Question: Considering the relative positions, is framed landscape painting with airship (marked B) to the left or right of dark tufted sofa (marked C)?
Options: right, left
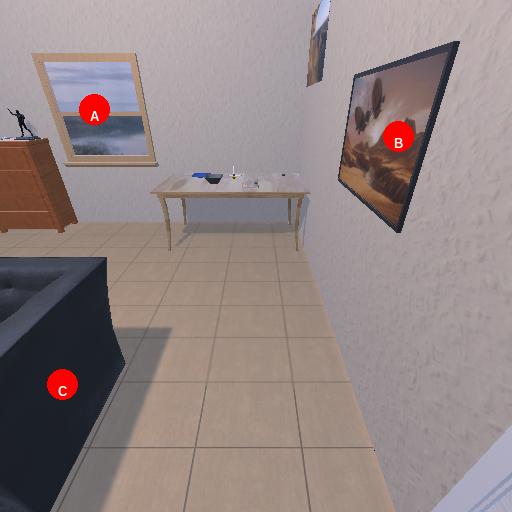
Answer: right